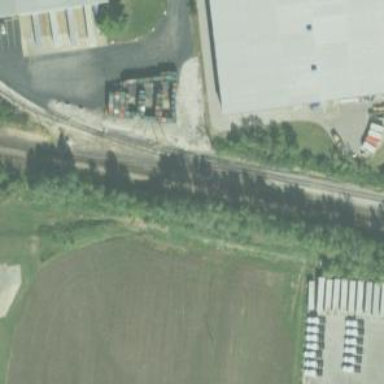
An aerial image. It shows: Disused railway.